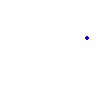
Particle: kaon